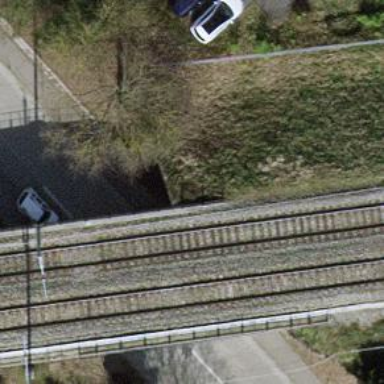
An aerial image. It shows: Bridge with electrified rail tracks and contact line.